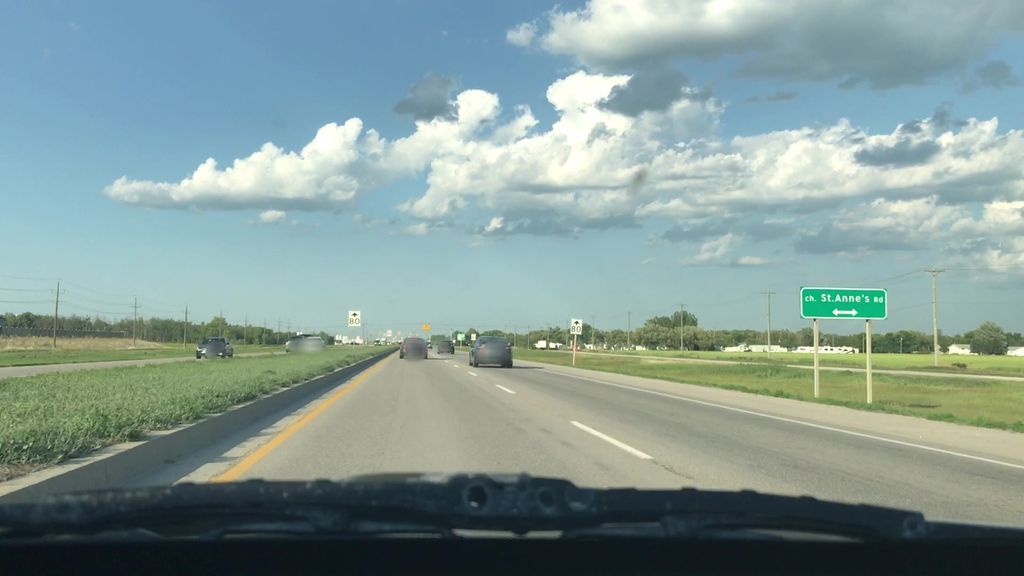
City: winnipeg